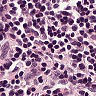
Metastatic tissue present: no